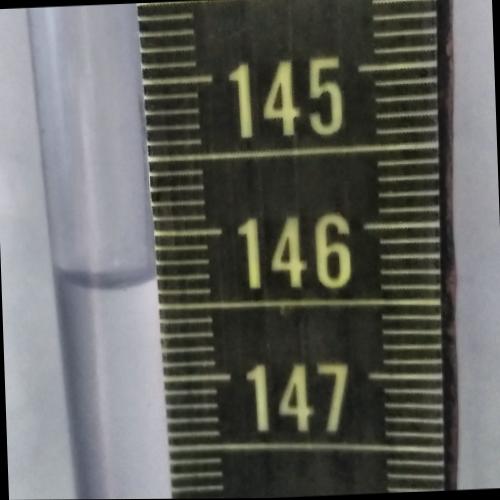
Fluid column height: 146.3 cm